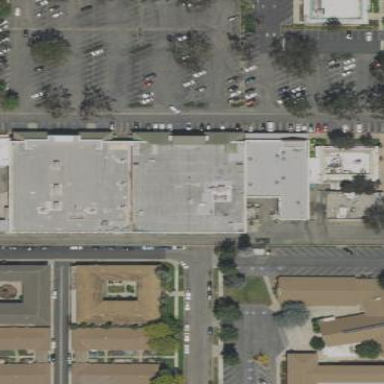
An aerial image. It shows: Building.